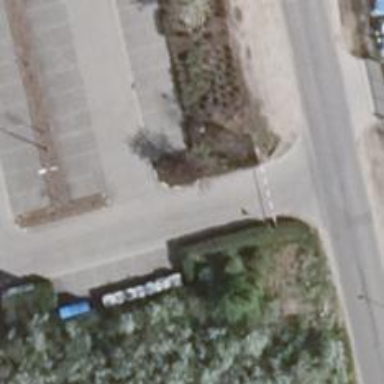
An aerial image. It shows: Road serving as parking aisle.